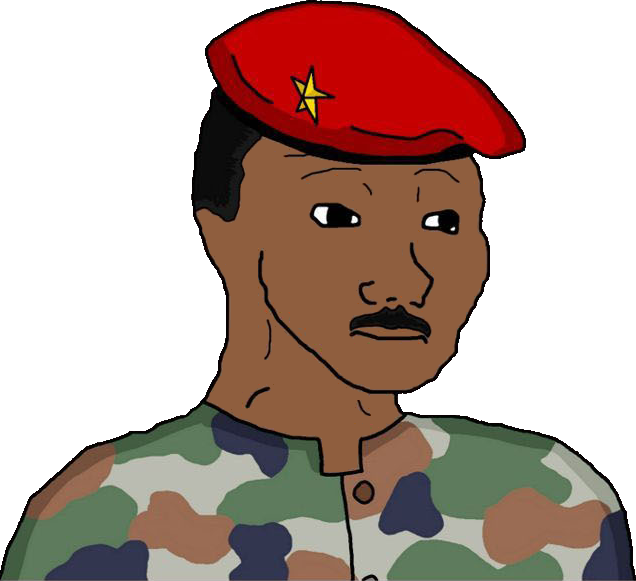
Label: 5_Blackjak